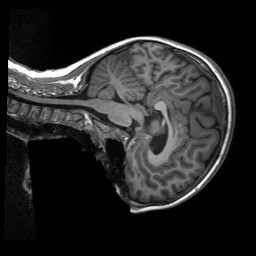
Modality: T1w
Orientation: sagittal
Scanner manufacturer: siemens
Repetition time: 2.3 s
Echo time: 0.00229 s